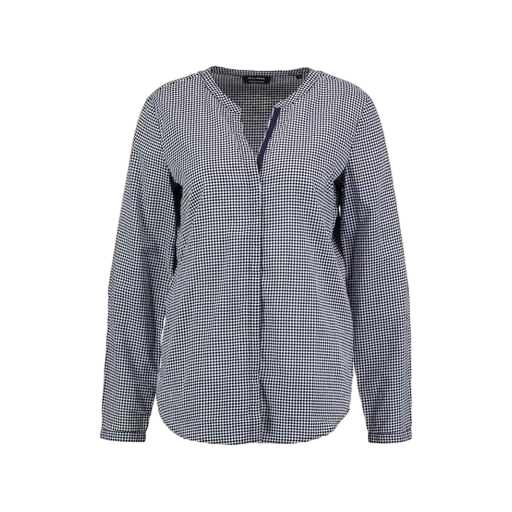
grey female checked shirt, blue women's gingham shirt, blue gingham long-sleeved shirt, white background